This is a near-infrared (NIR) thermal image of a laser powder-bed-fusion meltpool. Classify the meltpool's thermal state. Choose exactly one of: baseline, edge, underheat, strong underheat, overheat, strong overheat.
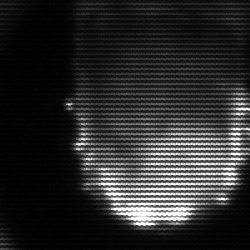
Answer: baseline